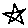
Label: star